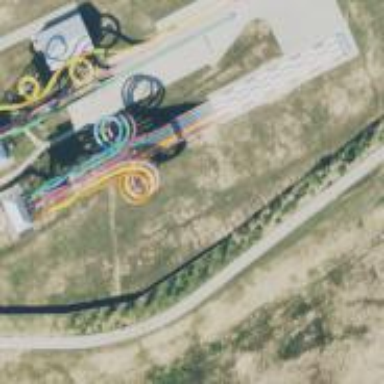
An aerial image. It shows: Water slide attraction.